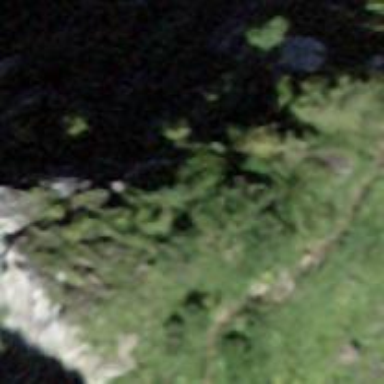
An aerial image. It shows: Cliff in nature.